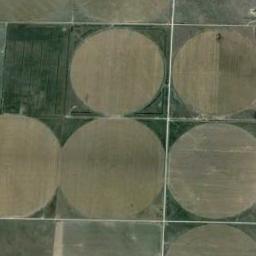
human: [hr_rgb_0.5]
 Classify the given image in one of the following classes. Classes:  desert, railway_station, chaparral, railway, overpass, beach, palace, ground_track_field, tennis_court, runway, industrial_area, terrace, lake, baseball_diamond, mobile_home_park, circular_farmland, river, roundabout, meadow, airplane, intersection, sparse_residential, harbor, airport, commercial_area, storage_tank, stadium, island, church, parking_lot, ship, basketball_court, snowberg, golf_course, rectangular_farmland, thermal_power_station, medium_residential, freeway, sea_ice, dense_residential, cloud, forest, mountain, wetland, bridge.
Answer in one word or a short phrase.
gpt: circular_farmland